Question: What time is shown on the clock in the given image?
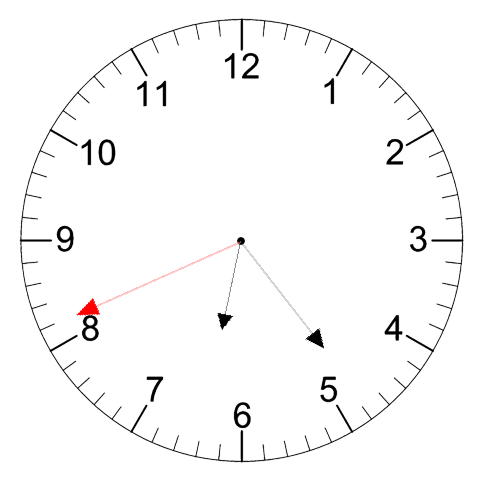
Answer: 06:23:41